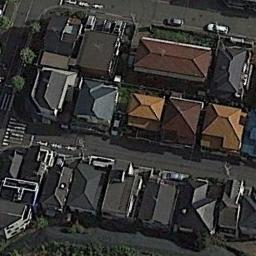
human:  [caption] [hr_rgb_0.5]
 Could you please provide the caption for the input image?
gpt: The dense residential is next to the road with some cars .

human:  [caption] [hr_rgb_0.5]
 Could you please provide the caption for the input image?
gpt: A dense residential area has lots of houses with different colors of roofs .

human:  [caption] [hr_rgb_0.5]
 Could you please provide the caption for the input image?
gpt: There are many houses and almost no vacant land .

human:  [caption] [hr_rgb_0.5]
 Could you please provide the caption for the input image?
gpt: There are many roads and neatly arranged houses and many vehicles in densely populated areas .

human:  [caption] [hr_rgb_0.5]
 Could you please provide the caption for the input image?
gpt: There are some brown buildings and black buildings on dense residential area .